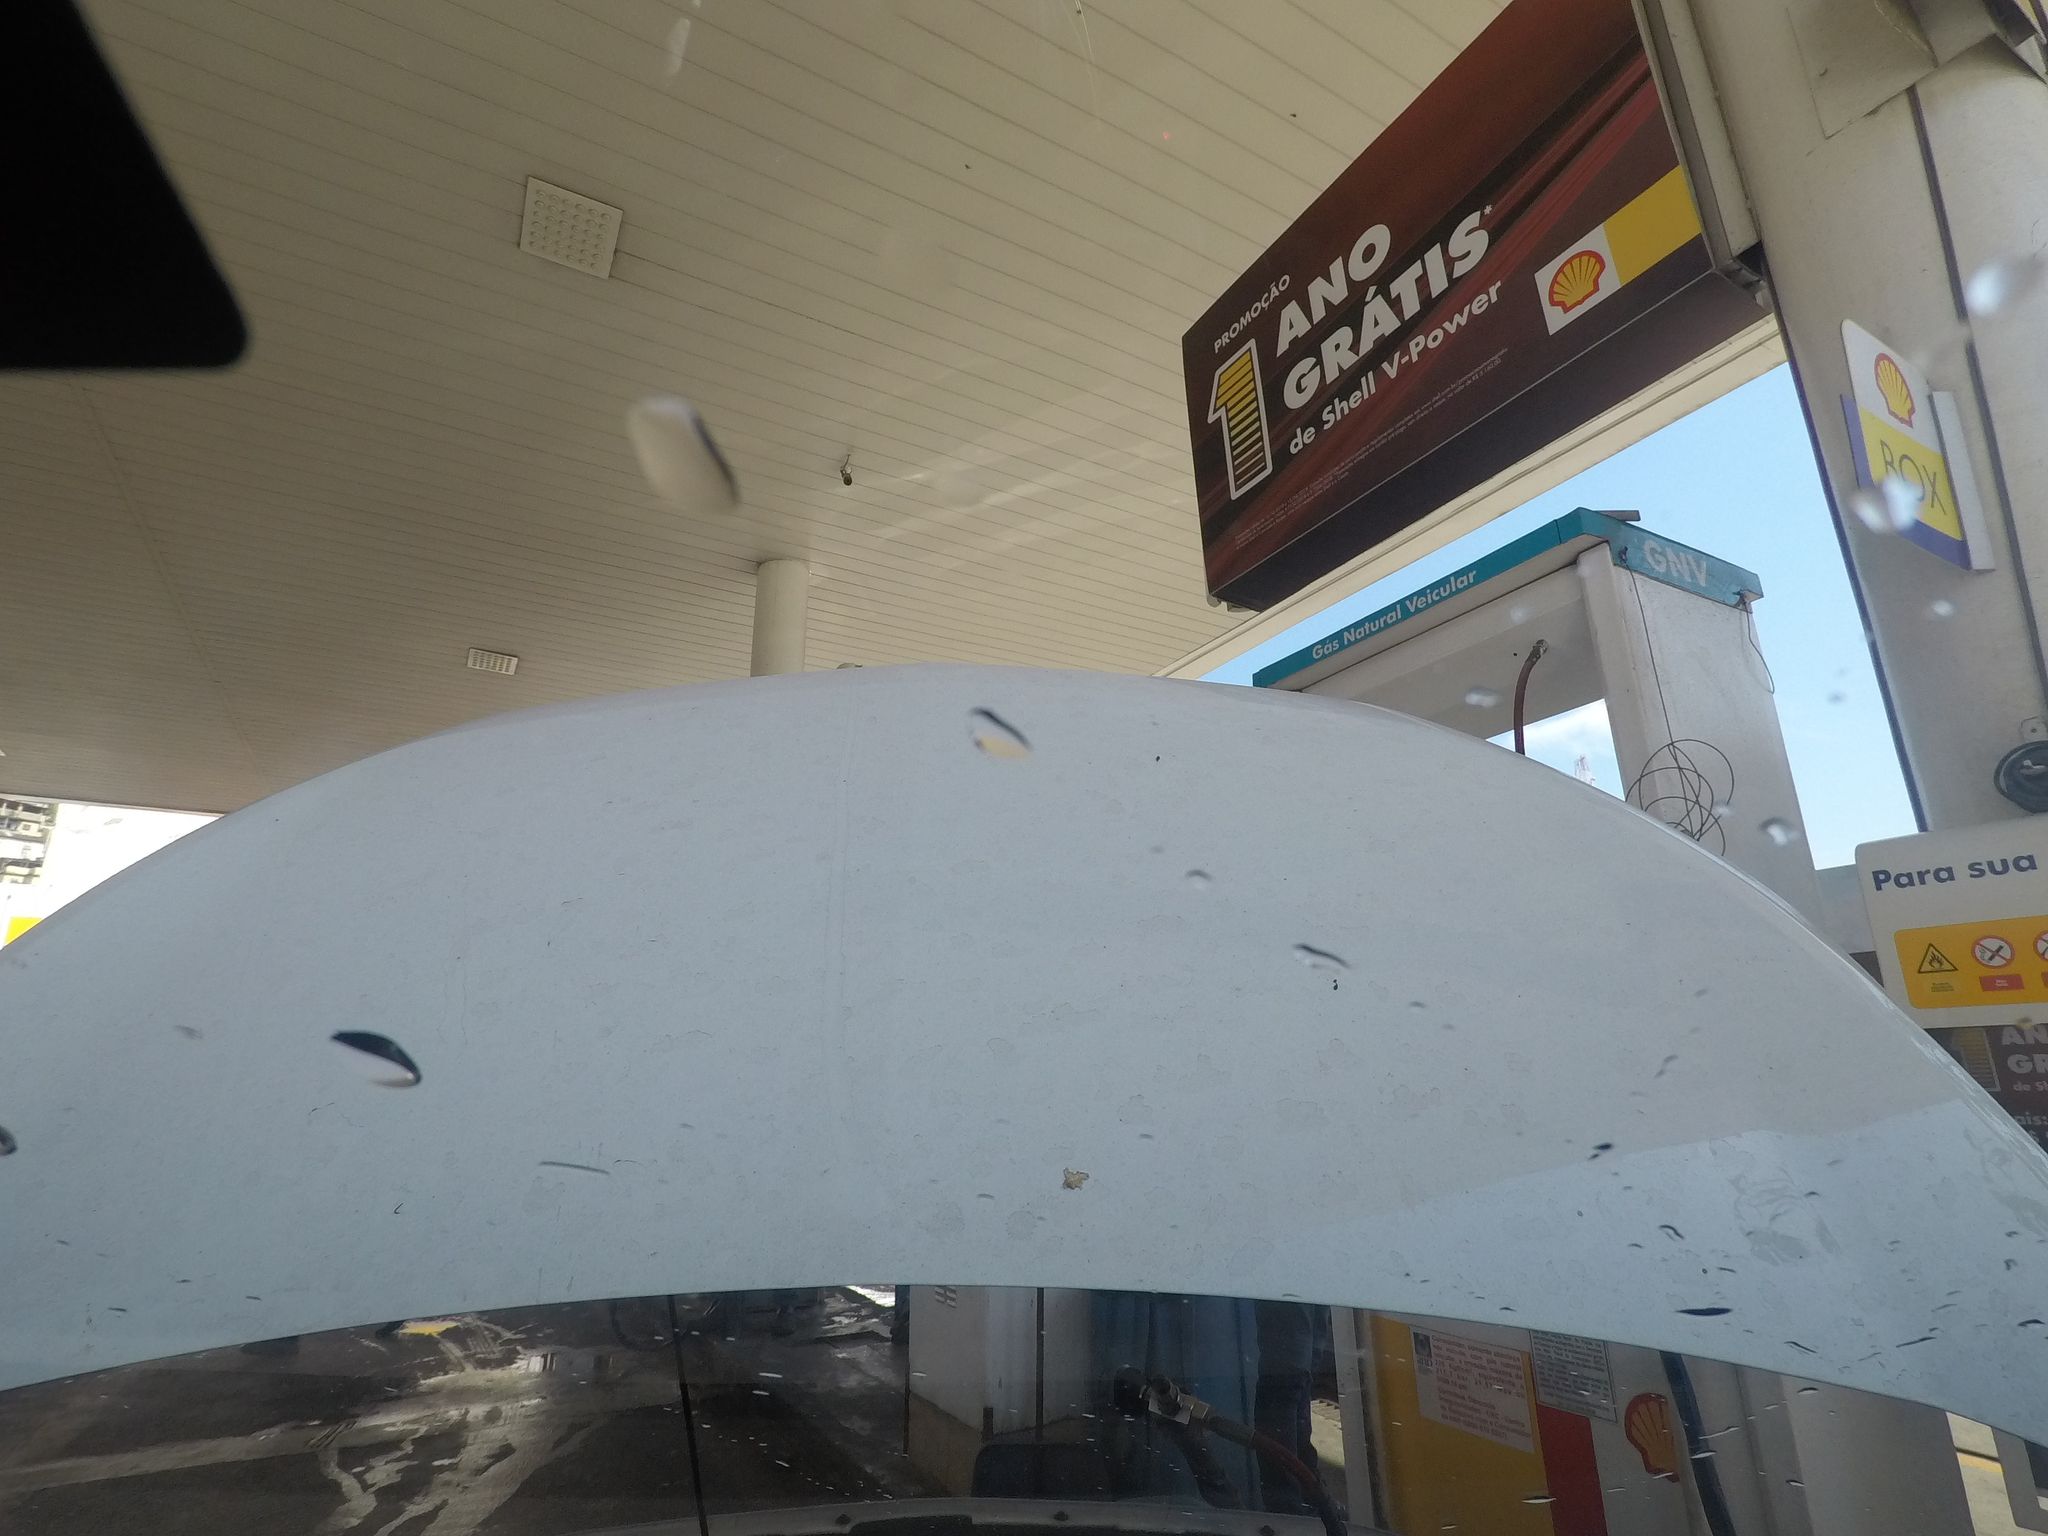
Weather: clear
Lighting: day
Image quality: good
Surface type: driving surface
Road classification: tertiary
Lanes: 2
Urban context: urban centre
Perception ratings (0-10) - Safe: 2.64, Lively: 7.82, Beautiful: 3.92, Boring: 2.47, Depressing: 4.87, Wealthy: 2.24